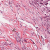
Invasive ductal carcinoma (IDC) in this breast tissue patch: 1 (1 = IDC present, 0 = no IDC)